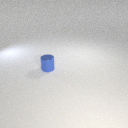
small blue metal cylinder